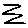
Label: zigzag